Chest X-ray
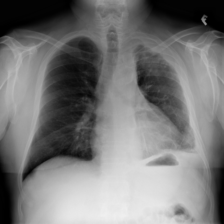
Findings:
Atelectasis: negative
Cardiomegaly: negative
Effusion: negative
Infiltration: negative
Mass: negative
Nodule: positive
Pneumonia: negative
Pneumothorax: negative
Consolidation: negative
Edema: negative
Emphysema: negative
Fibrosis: negative
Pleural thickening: negative
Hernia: negative